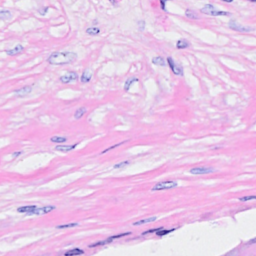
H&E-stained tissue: Breast